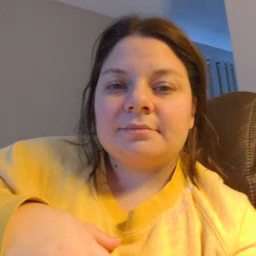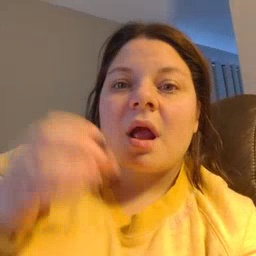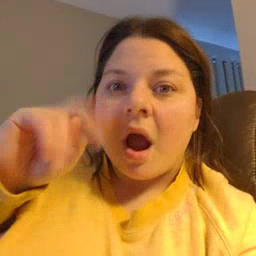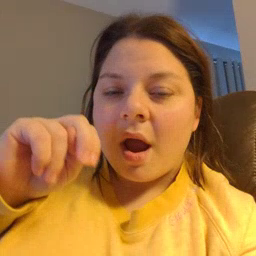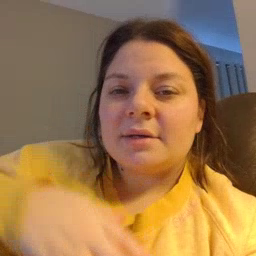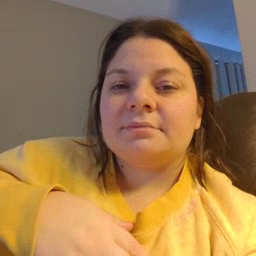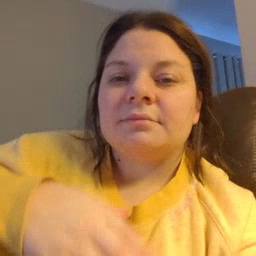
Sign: on